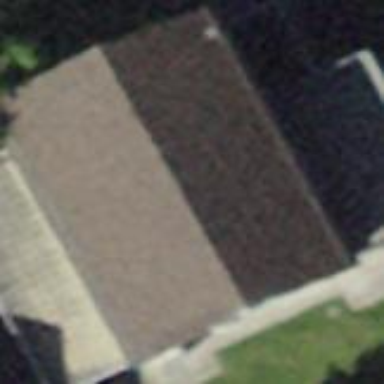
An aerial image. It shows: Detached building.